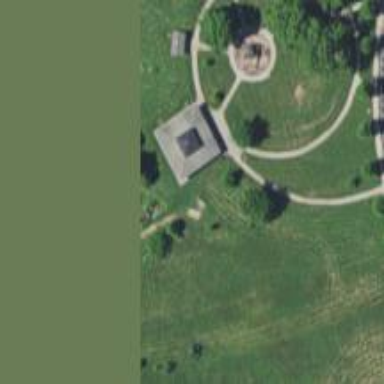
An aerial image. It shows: Disc golf tee.